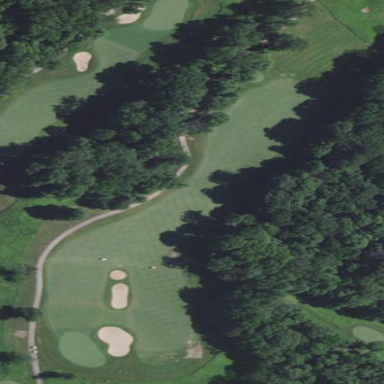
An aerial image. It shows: Area with grass used as rough in golf course.